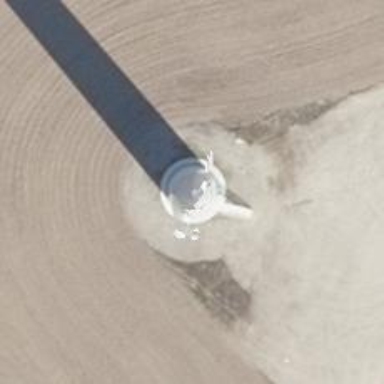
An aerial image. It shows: Wind turbine generator made by Vestas. The generator utilizes wind as its power source and belongs to the horizontal axis type.